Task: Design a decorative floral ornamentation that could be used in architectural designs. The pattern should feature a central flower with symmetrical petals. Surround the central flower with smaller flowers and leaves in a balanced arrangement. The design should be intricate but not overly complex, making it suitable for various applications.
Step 1104:
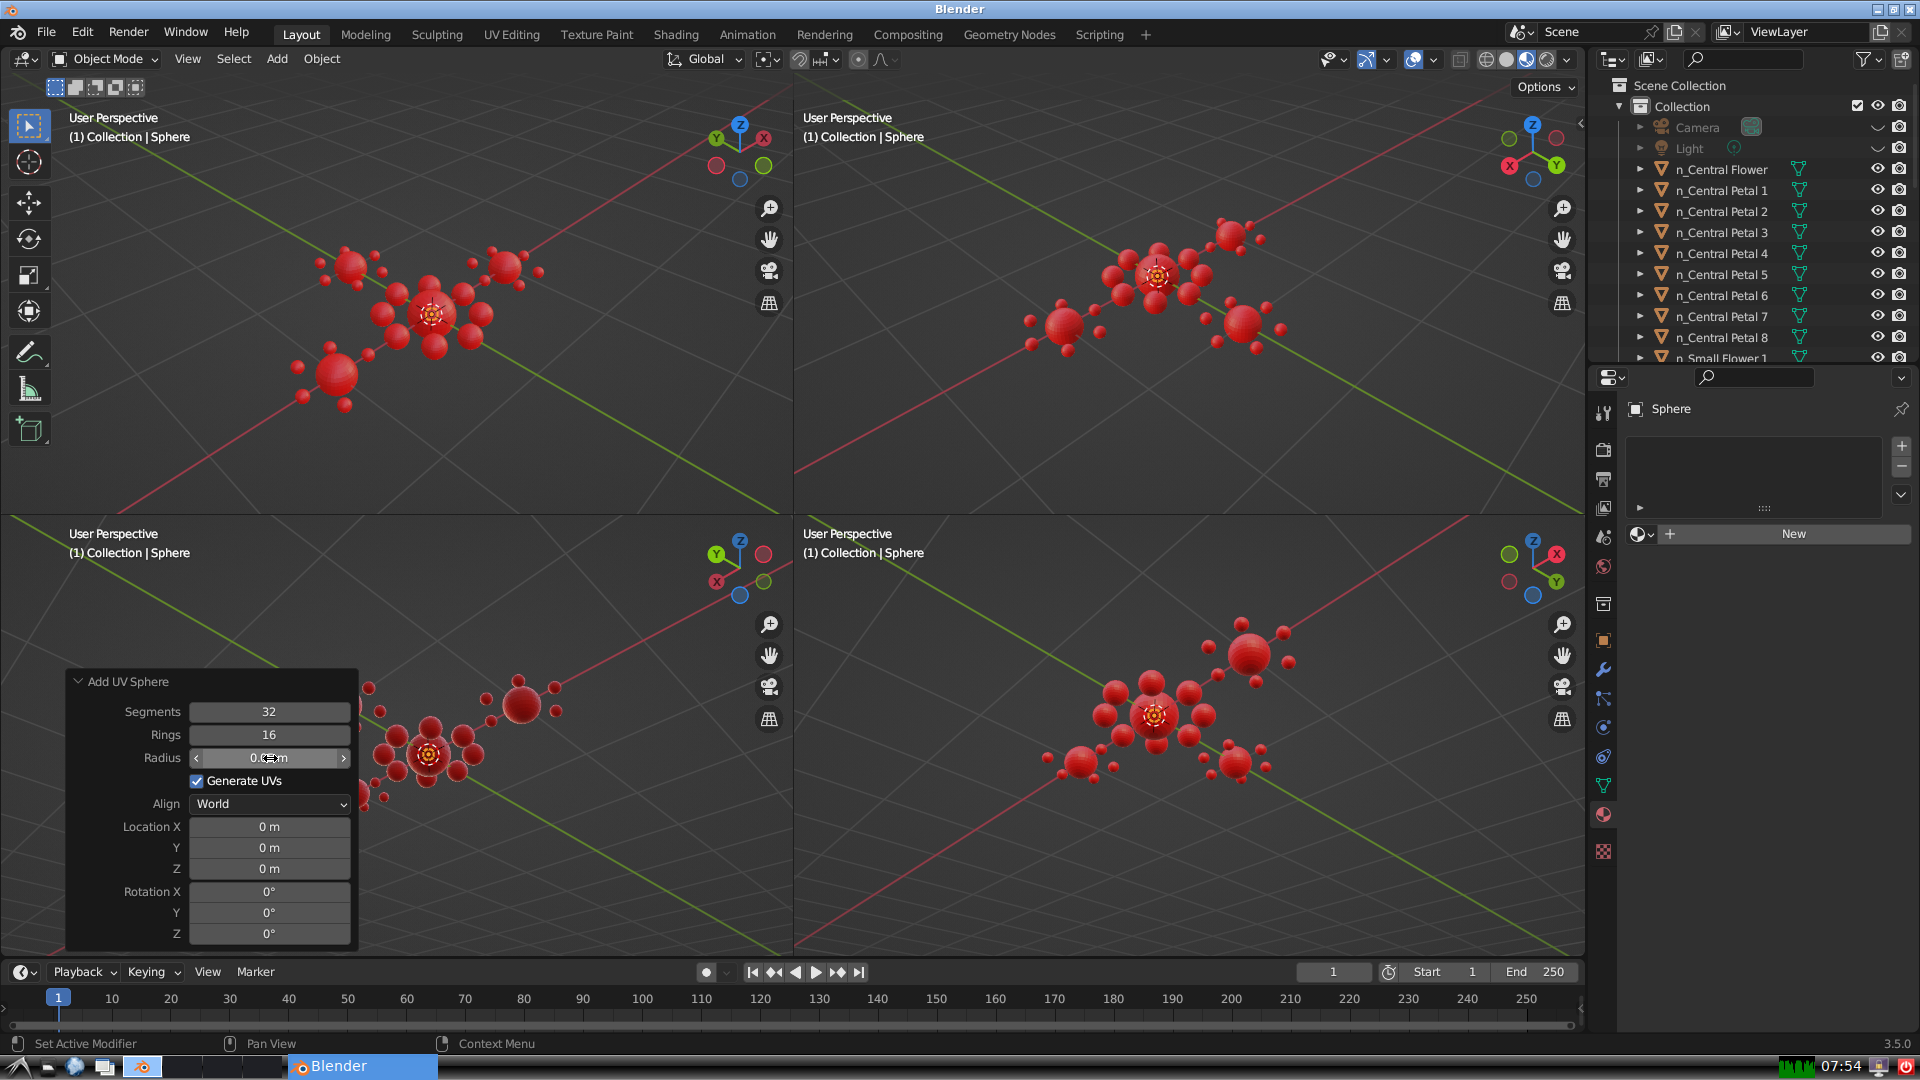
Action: {"mouse_move": [960, 540]}